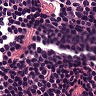
Metastatic tissue present: no